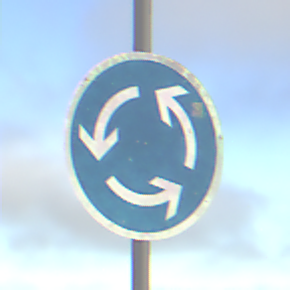
Verkehrszeichen: Kreisverkehr
Umgebung: Outdoor, Nature
Tageszeit: SunriseSunset
Wetter: PartlyCloudy
Licht: Natural
Jahreszeit: NotSpecified
Kontrast: HighContrast